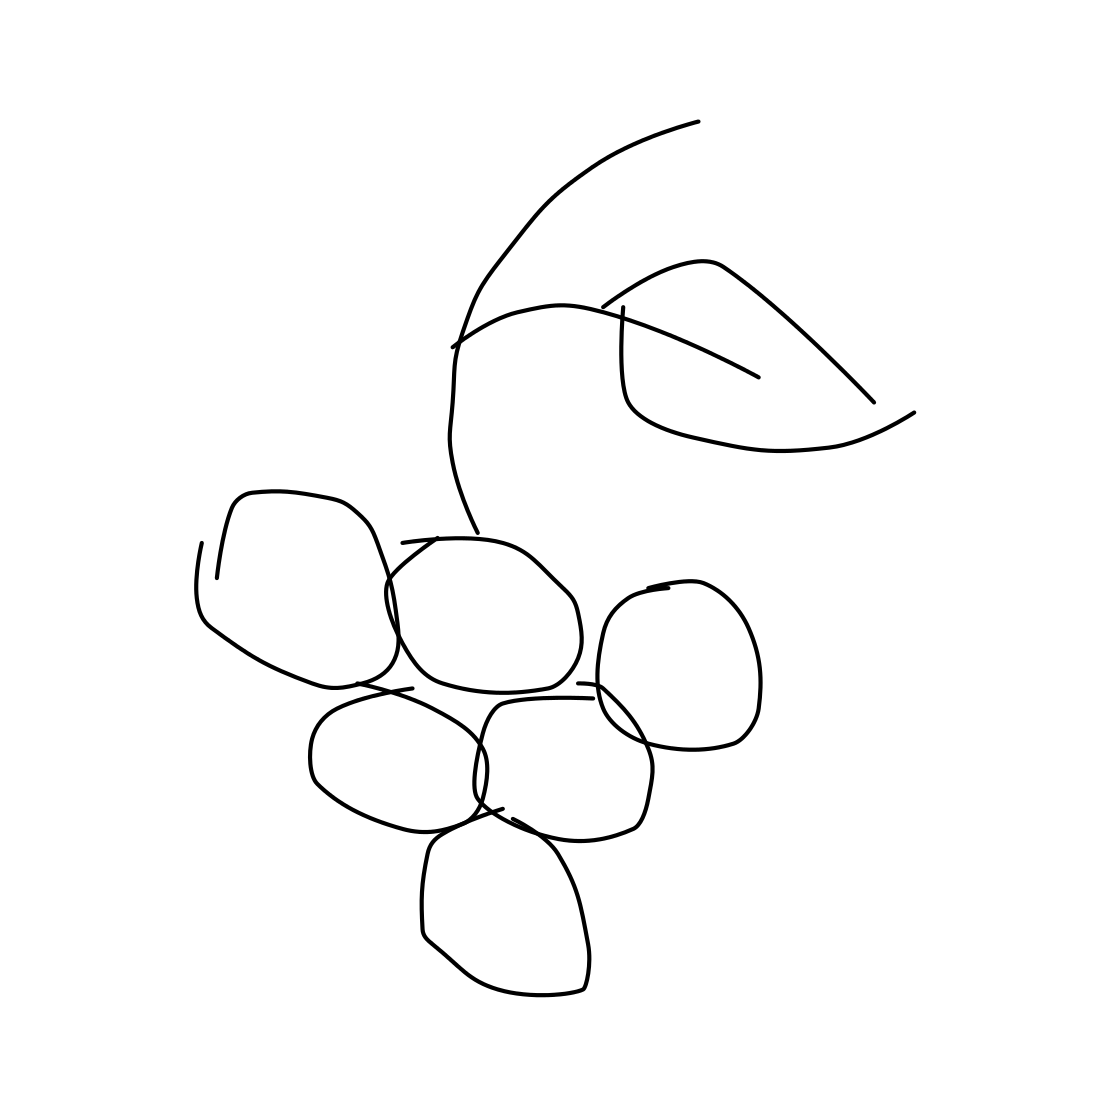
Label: grapes